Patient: sex M, age 57
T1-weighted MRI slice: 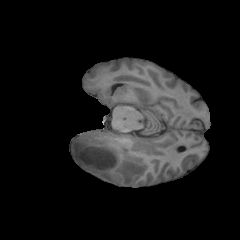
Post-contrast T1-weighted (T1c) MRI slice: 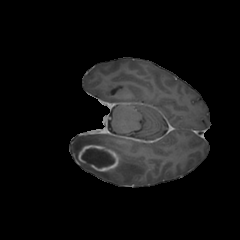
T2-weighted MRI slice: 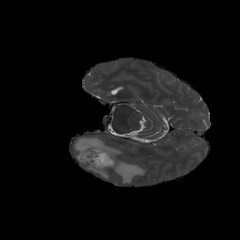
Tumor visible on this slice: yes
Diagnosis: Glioblastoma, IDH-wildtype
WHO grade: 4